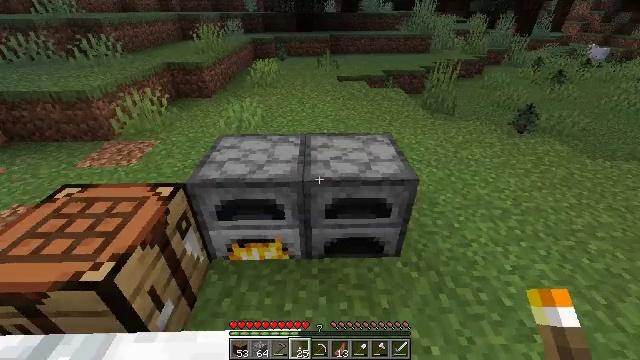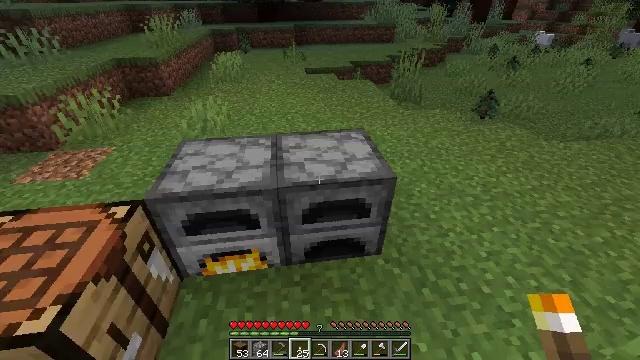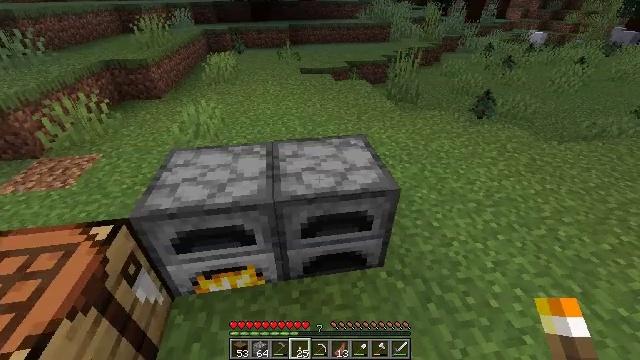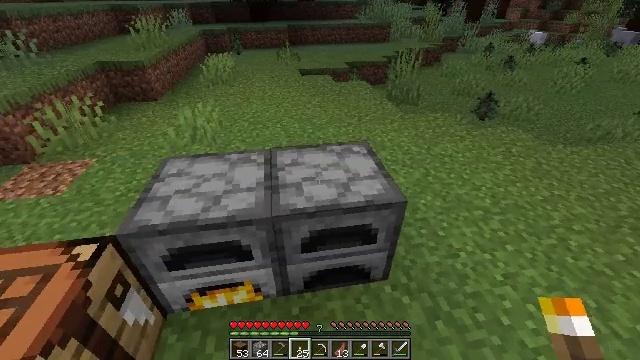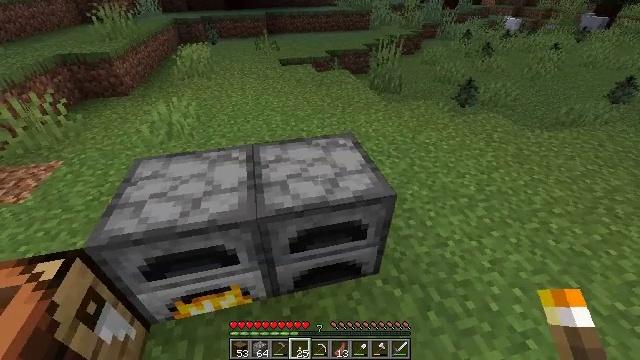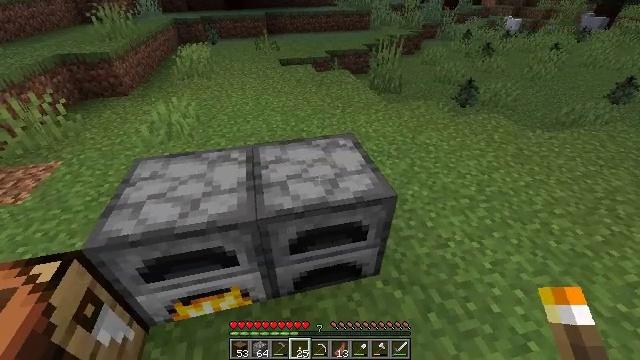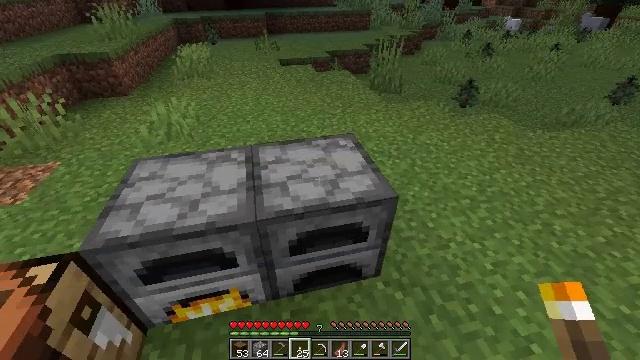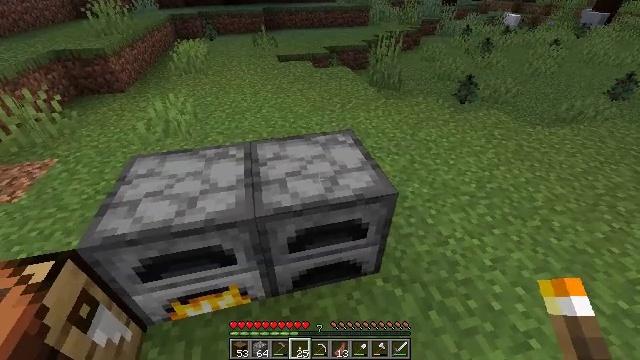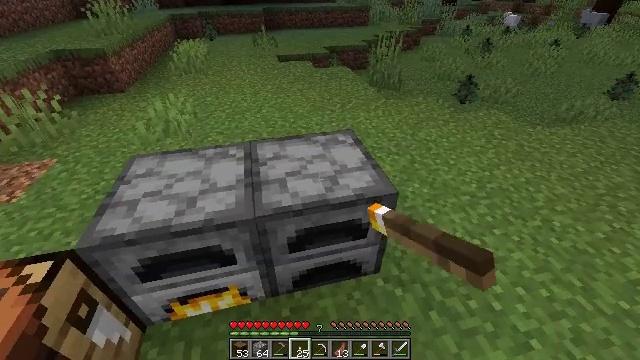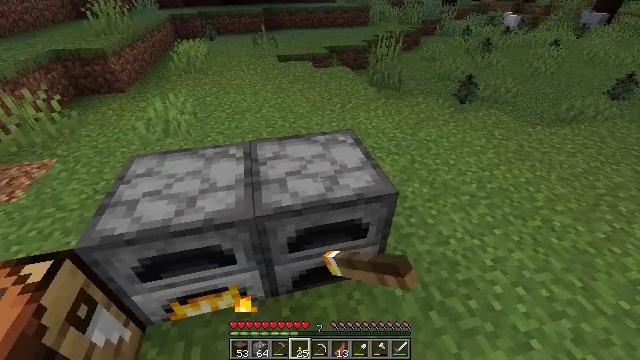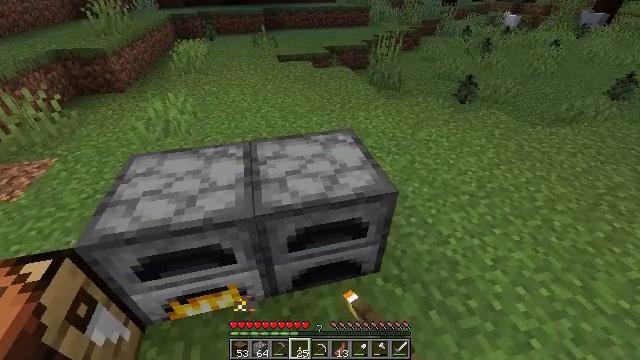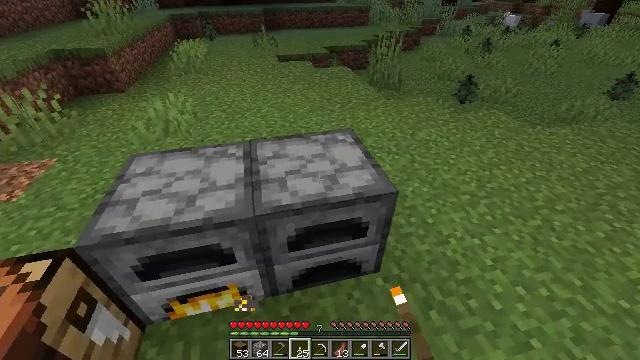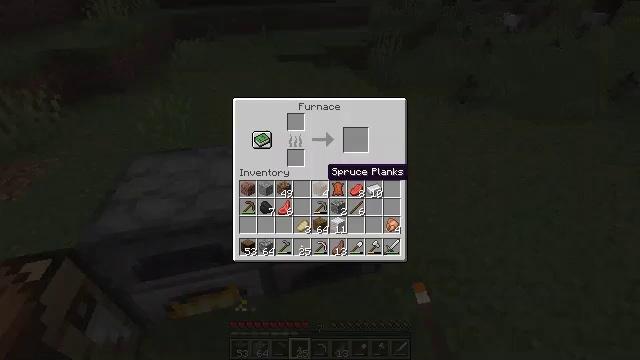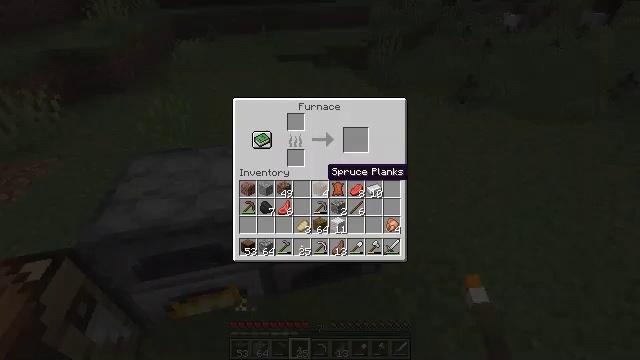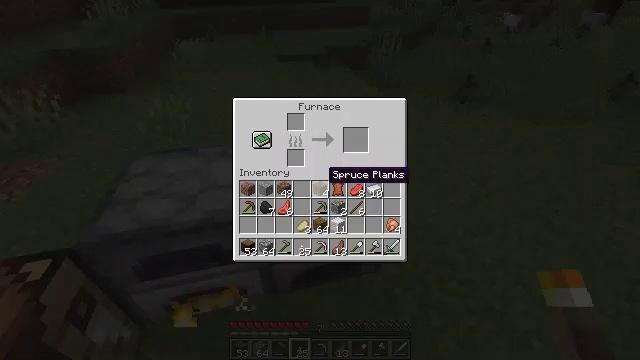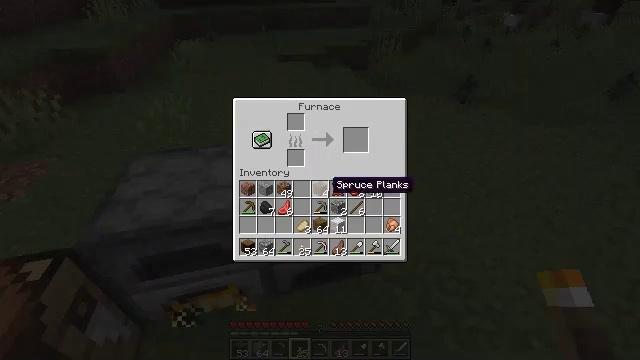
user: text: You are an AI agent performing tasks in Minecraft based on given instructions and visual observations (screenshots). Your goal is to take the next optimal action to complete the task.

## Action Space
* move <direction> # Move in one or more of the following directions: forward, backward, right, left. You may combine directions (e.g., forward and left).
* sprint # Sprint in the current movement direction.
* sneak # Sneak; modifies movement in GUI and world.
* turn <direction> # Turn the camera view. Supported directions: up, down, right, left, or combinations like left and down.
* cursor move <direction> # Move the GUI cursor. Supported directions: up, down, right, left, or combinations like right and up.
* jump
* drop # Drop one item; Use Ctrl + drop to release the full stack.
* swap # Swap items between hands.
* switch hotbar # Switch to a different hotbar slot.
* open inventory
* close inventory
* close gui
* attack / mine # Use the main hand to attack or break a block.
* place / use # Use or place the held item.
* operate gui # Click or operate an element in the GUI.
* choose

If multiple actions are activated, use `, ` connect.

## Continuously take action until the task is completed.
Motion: motion action
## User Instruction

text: Gather fern from the ground.
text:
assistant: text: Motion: move forward, turn right and down
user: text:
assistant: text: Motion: move forward, turn right
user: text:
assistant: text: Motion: no_op
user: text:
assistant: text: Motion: turn right and down
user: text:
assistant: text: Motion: no_op
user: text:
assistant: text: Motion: no_op
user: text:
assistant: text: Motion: use / place
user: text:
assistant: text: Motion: use / place
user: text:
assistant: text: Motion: no_op
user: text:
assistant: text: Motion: no_op
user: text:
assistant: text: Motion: no_op
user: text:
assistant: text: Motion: sneak
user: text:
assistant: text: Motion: sneak
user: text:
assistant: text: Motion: sneak
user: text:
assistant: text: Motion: sneak, cursor move down
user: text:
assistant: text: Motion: sneak
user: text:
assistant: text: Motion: sneak
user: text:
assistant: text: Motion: sneak
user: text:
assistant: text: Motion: sneak
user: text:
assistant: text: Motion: sneak
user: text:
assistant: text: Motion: sneak
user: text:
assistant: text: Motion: sneak, cursor move left
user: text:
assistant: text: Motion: sneak, cursor move left
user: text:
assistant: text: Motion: sneak
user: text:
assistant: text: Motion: sneak
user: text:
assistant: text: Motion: sneak
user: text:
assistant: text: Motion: sneak
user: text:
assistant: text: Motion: sneak, cursor move down
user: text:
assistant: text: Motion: sneak
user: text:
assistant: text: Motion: sneak